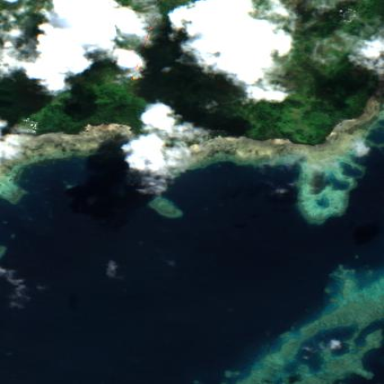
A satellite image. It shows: Beautiful reef in its natural habitat.